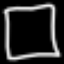
Label: square